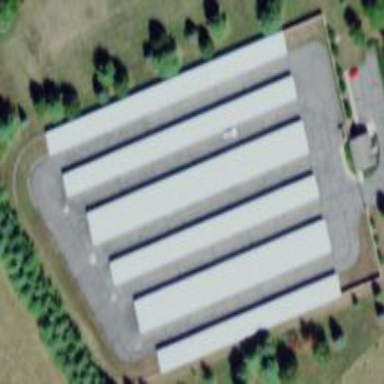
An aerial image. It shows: Storage rental shop.